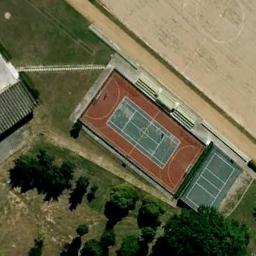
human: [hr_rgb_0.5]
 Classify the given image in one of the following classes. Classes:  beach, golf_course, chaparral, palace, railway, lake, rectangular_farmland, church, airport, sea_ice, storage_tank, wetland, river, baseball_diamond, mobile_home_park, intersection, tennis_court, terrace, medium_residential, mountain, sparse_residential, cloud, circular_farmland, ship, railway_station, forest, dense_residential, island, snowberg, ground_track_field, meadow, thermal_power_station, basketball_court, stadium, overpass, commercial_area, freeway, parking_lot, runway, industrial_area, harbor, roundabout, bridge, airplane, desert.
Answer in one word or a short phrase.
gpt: basketball_court